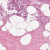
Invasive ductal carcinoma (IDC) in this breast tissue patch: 0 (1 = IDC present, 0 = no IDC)